Question: My local computer is 64 bit but the downloads for the .Net mySql connector found here:
<URL> are 32 bit. I installed the 32 bit file however, whenever I try to input any new connector information after the 1st keystroke the box disappears. So I'm assuming that it has more to do with my machine being 64 bit rather than 32... Is there a 64 bit version of this connector? Any other ideas?
UPDATE:
It is the Add a Connection box.

After I enter anything into any of the textboxes the above box just disappears. Any ideas?
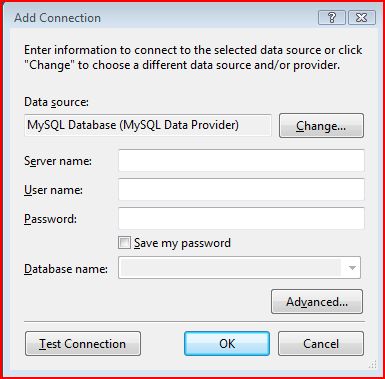
Answer: It appears that your problem is due to a corrupt install of MySQL connector for .Net as described on MySQL website. <URL>
Their recommendation is to manually add the missing MySQL Data Provider entries in the Machine.config under DbProviderFactories section.
You could always try and un-install and re-install if you haven't tried that already.